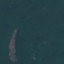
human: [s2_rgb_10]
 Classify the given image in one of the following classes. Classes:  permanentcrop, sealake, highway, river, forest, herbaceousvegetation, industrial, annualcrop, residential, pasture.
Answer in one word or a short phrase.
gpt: Forest